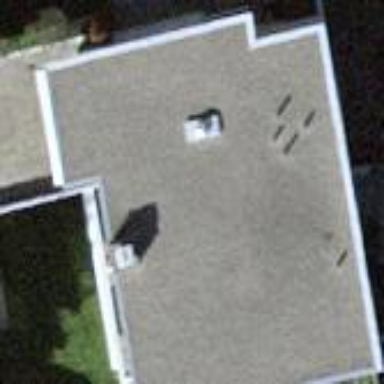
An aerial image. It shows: Building with flat roof.